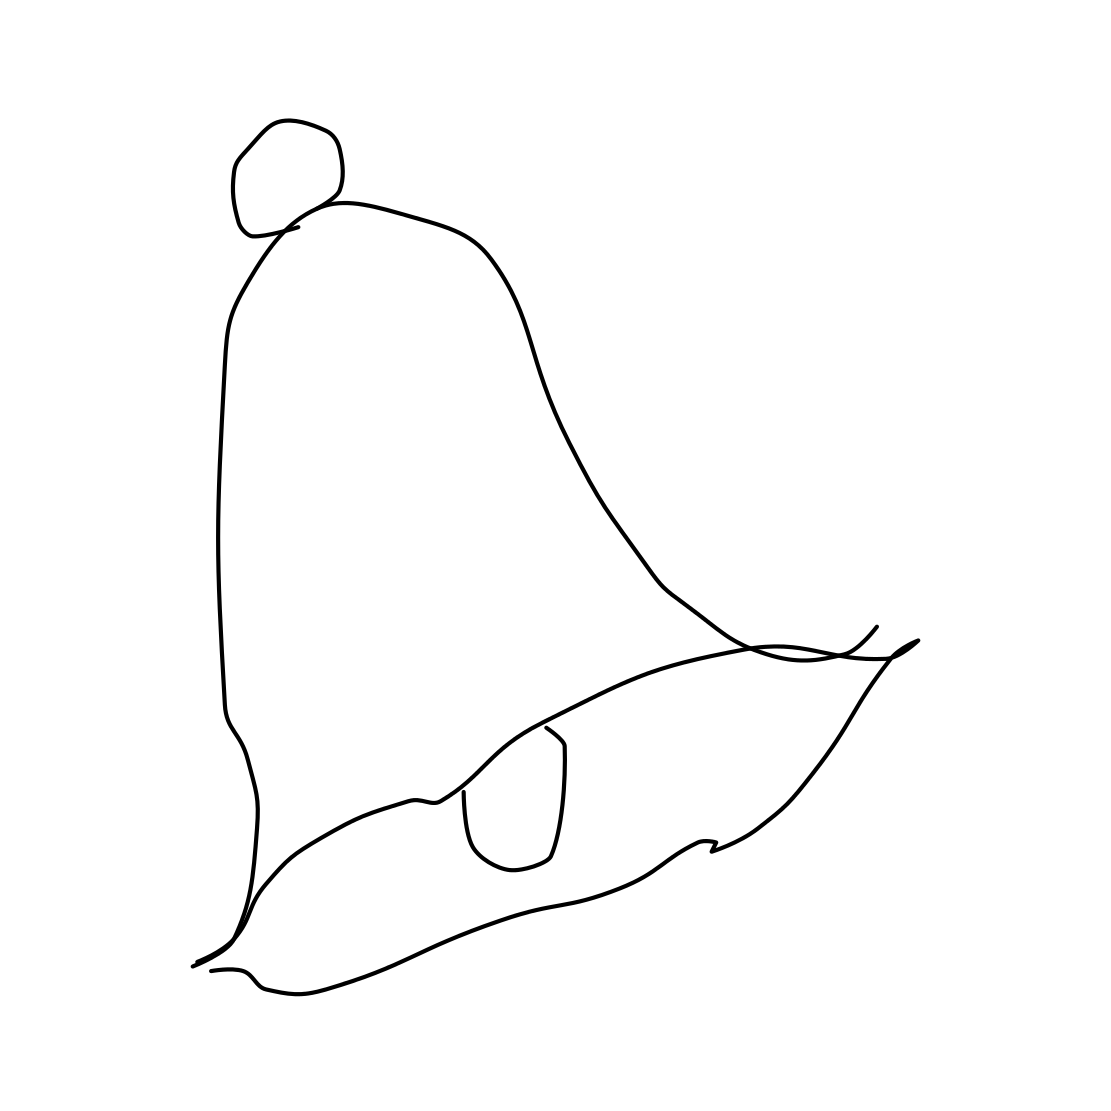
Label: bell